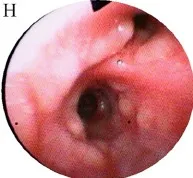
Clinical features of the patients with PIK3CD mutations. Patient 2 , similar to patient 1; Bronchoscopy shows mucosal nodule lymphoid hyperplasia from pharynx to the entire airway.
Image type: endoscopy (airway_endoscopy)